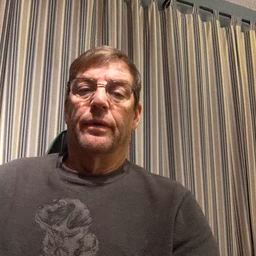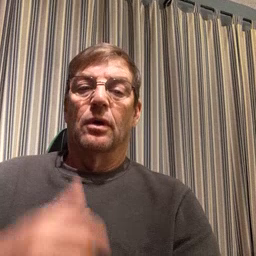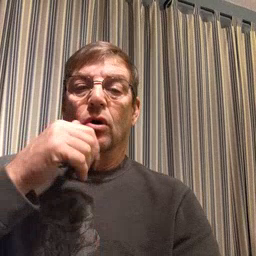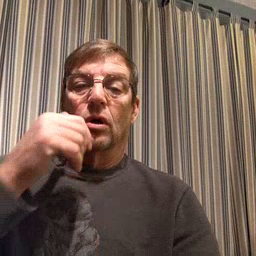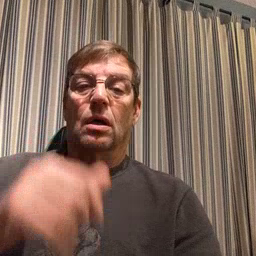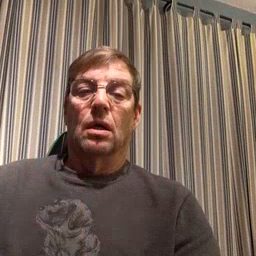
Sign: girl